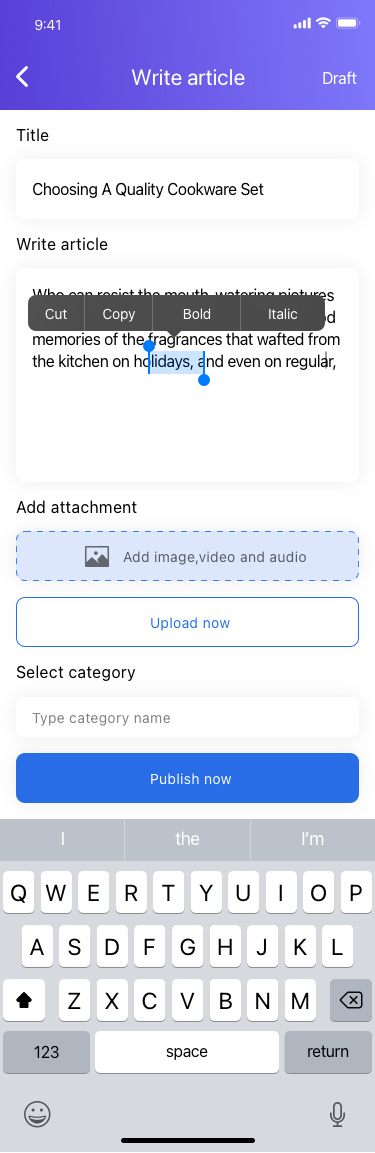
Text in this UI design:
Write article
Draft
Choosing A Quality Cookware Set
Title
Who can resist the mouth-watering pictures in a cookbook? Who doesn’t have childhood memories of the fragrances that wafted from the kitchen on holidays, and even on regular, ordinary days? Spices, bread baking, cookies fresh out of the oven – all these trigger a deep longing in most of us. As eating holds a guaranteed spot in everybody’s daily schedule, so do those who prepare it. They have beome the uncrowned gods and goddesses of our lives.

Real cooking consists of more than opening a can with a dull picture of green beans on the front, or popping a TV dinner from a wax-covered box into the oven or microwave. The true goal of cooking is to nourish these marvelous bodies that we live in, to allow them to grow and express vitality and strength, to keep them healthy and able to overcome environmental germs and bacteria. Summarized in one word, the main purpose of cooking is heath!

When does a fruit or vegetable (or any baked item) furnish us with the most nutrition? The experts feel that food grown in one’s own environment will usually contain the most nutrition. Freshly harvested food provides the maximum nutritional value. After a fruit or vegetable has been sitting for several days, or transported around the world, the value of the vitamins and minerals diminishes.

The best means of ‘cooking’ fruits and vegetables for their health value is to eat them raw in salads or as snacks. As soon as heat is applied, a good quantity of the nutrition is destroyed. A good cook can prepare a beautiful plate with the natural colors of freshly picked fruits and vegetables.

Genetically engineered food has infiltrated the growing of almost all crops. This procedure didn’t exist until the last decade, and it remains highly controversial as the long range effect on humans has never been tested.

Briefly described, this procedure consists of infecting a healthy seed or grain with various bacteria or insects to lengthen its shelf life, to make it look ‘pretty’ for the consumer long after the nutritional value has dissolved. This not only has a negative effect on one’s health, but leaves the cook with a less than delicious product to serve.

Cooking with natural foods that are organically grown (that means with no harmful pesticides or chemical fertilizers) gives today’s health conscious cooks the best chance to delight in the time spent shopping and in the kitchen. Whipping up a carrot cake that will enchant both family and friends (best make two cakes while you’re at it), or preparing a quick but nutritious breakfast so the body will gleefully handle the challenges of the day without needing to be drugged by coffee or caffeine, make heading for the kitchen the favorite part of the day! Truly the cook is the god of the household!
Italic
Bold
Copy
Cut
Write article
Add image,video and audio
Add attachment
Upload now
Select category
Type category name
Publish now